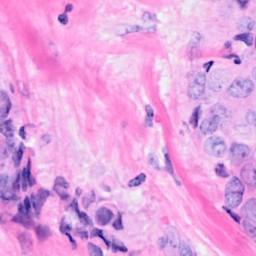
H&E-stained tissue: Breast